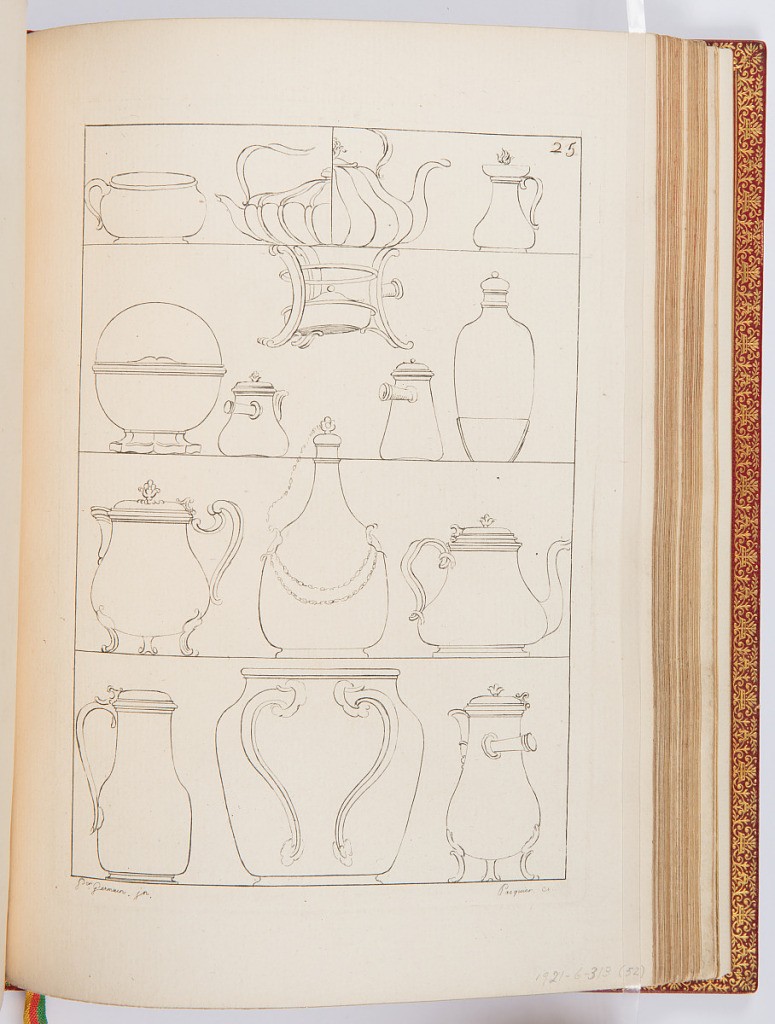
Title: Batteries de Cuisine
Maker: Pierre Germain, French, 1703 - 1783
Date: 1748
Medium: Etching on laid paper
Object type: Print
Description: Contour drawings of designs for pitchers and tea and coffee pots. The plate is signed and numbered.